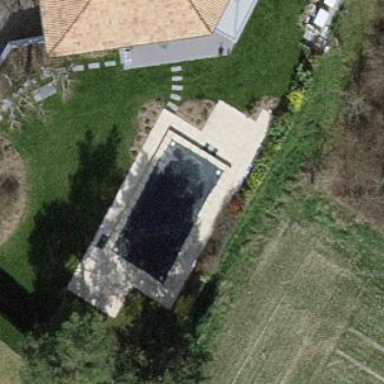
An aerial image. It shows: Swimming pool located in leisure land.